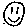
Label: smiley face